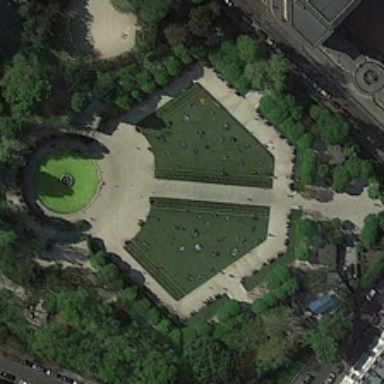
Many green trees are around a fan-shaped square with many people .